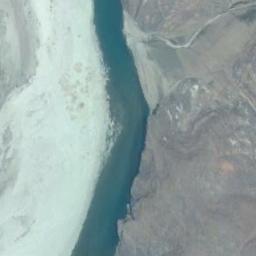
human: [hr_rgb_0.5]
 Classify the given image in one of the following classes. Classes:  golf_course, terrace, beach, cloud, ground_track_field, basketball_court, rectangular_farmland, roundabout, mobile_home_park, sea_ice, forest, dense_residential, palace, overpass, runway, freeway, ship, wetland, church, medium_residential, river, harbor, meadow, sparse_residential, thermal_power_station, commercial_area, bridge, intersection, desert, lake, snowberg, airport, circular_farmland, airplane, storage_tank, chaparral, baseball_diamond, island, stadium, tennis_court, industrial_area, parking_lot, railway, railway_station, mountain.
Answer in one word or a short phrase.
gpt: river